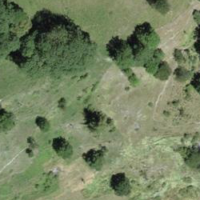
EUNIS habitat code: 26
Species observed at this site:
Prunus spinosa